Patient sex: M
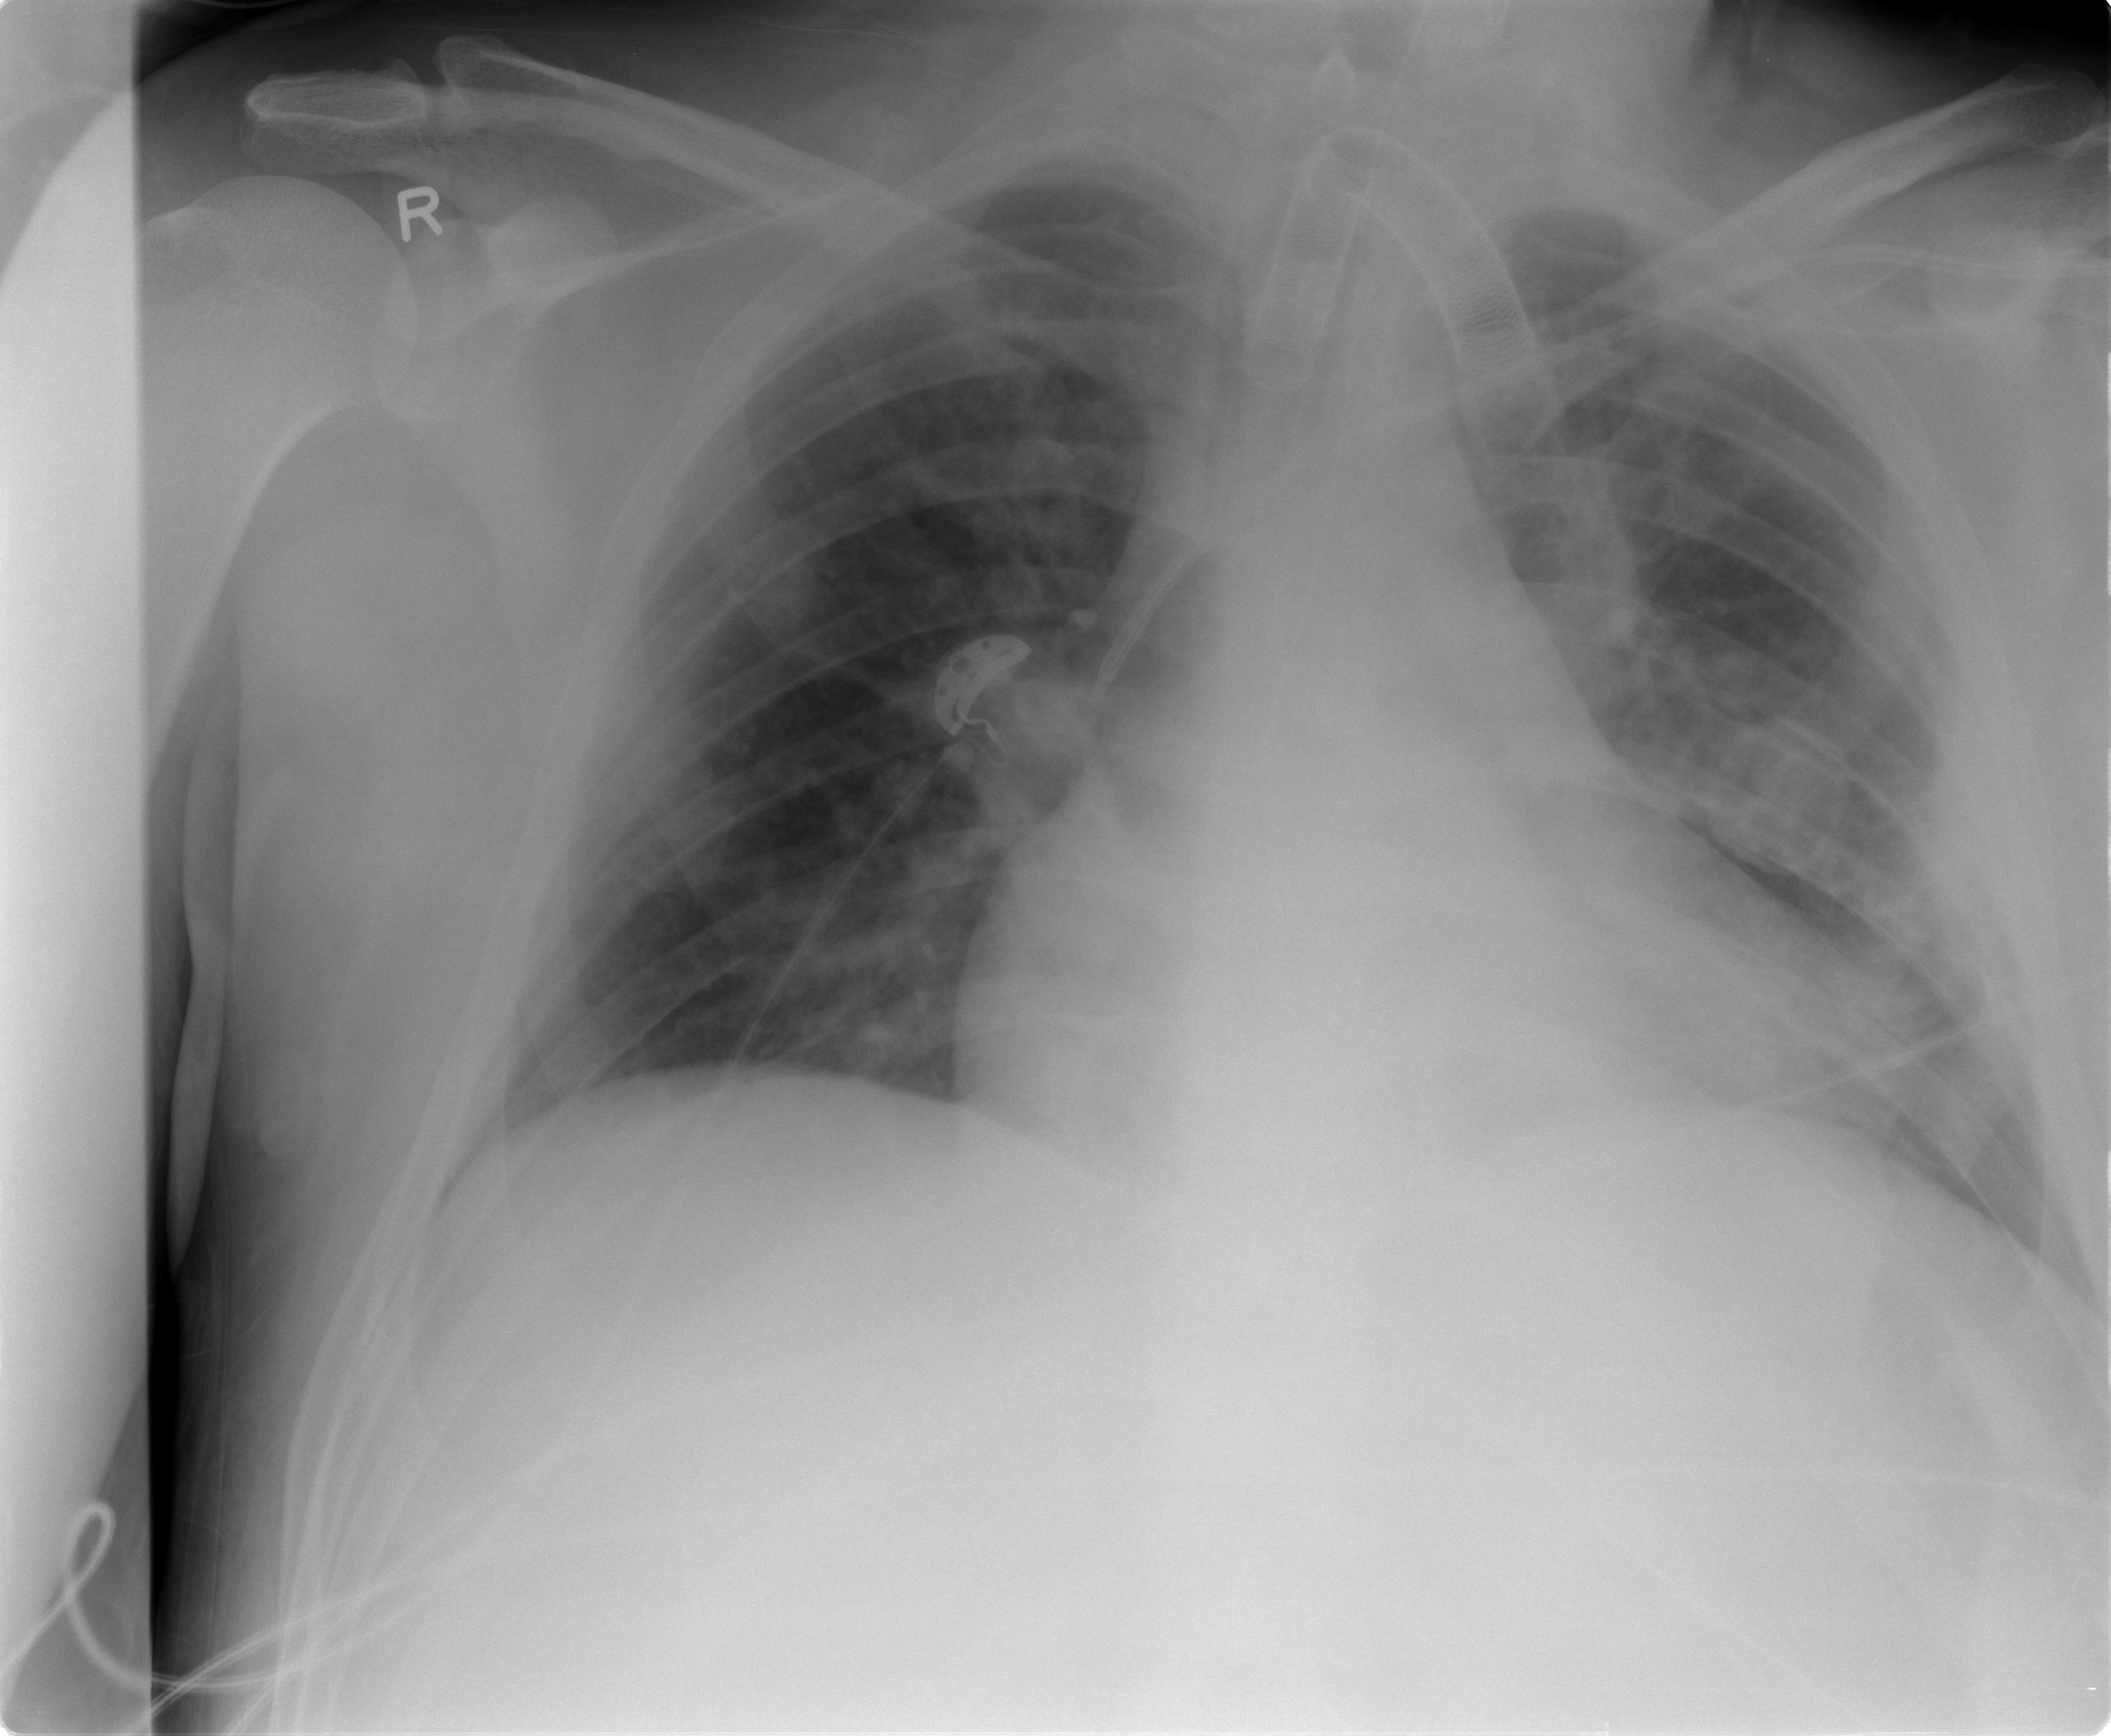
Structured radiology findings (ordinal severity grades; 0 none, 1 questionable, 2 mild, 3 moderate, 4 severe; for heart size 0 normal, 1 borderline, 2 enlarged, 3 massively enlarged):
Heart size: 2
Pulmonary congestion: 0
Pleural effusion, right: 0
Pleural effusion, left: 0
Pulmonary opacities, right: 0
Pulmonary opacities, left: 0
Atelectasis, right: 1
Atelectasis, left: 2